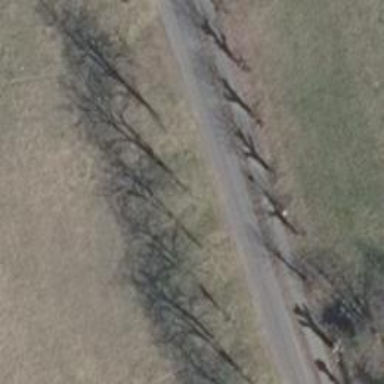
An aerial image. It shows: Avenue of trees.